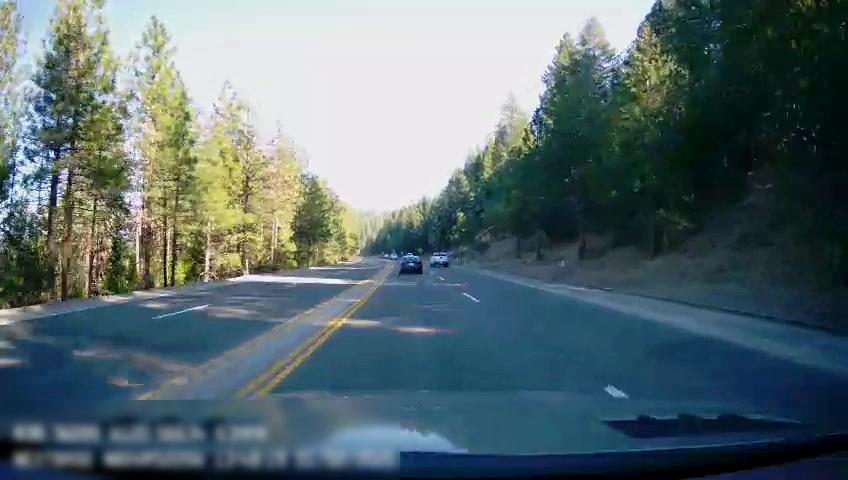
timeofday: Day
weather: Sunny
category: Drivable Space
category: Vehicles | Car
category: Vehicles | Truck
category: Lanes | Alternate Lane
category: Lanes | Current Lane
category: Lanes | Current Lane
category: Lanes | Current Lane
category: Lanes | Opposite Lane
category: Lanes | Opposite Lane
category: Lanes | Opposite Lane